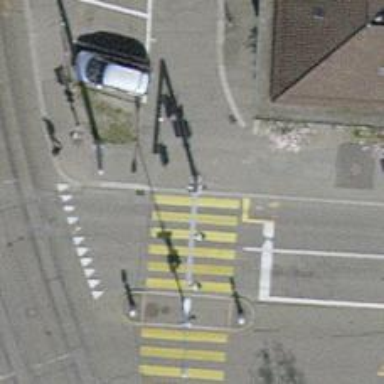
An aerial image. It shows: Kerb barrier.